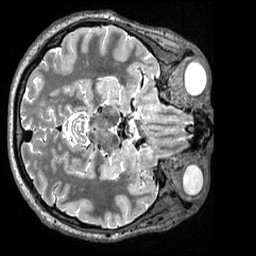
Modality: T2w
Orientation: axial
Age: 34
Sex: female
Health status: ill
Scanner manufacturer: siemens
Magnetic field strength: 3 T
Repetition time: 3.2 s
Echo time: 0.563 s